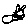
Label: cat